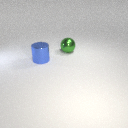
large green metal sphere behind large blue metal cylinder